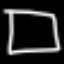
Label: square